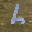
Label: 6